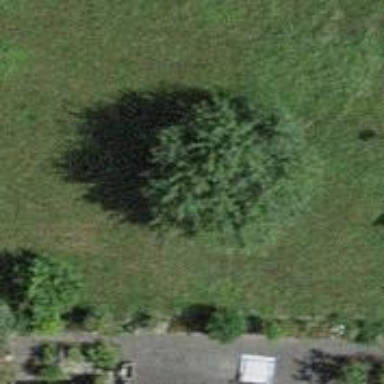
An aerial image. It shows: Beautiful tree in nature.